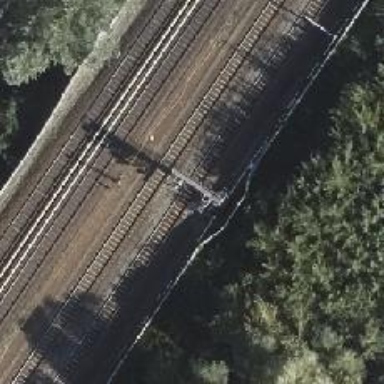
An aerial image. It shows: Railway signal.